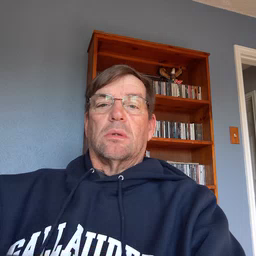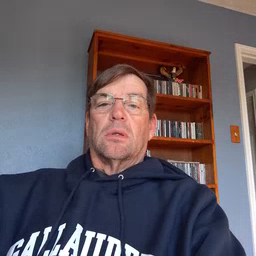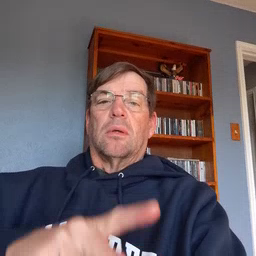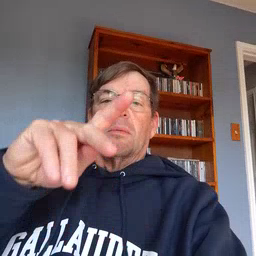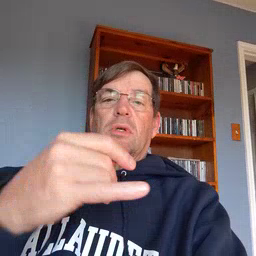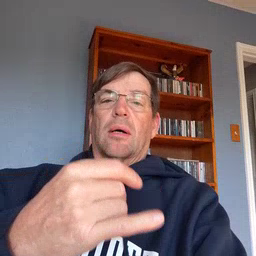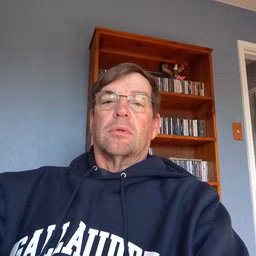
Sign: pajamas